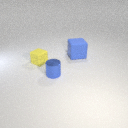
small blue metal cylinder to the right of small yellow rubber cube